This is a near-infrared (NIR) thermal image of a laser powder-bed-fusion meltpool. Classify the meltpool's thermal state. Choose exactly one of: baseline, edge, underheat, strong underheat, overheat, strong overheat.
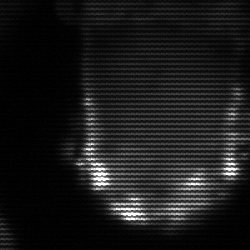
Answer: baseline